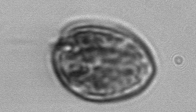
Label: Prorocentrum